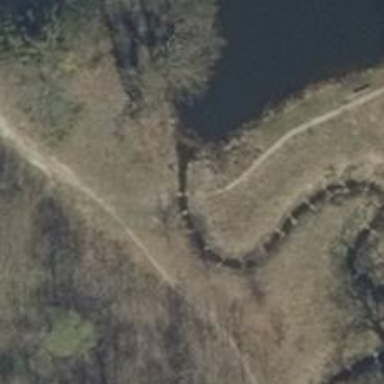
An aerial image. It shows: There is ford in the area.